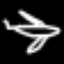
Label: airplane